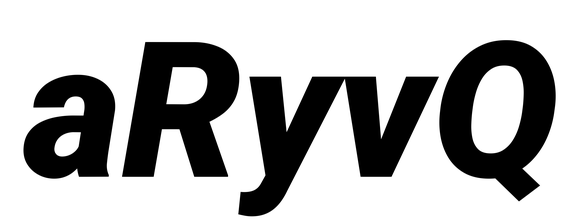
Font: Roboto-Italic_Black_Italic